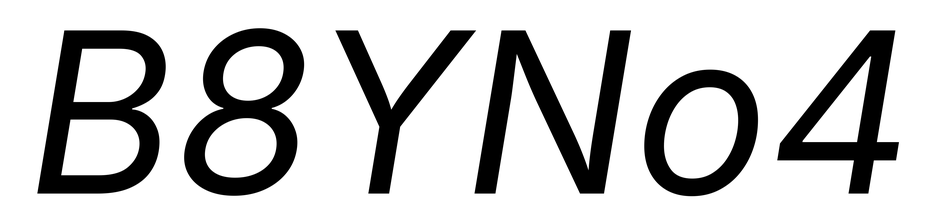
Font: Inter-Italic_Italic